Question: I'd like to calculate the local volatility surface for a series of option strikes, similar to the surface described in this paper:
<URL>
This is the image I am referring to in the aforementioned paper:

I know QuantLib has the ability to do this - but does anyone know the correct C# function call(s)?
I'm using the C# build of QuantLib, from:
<URL>
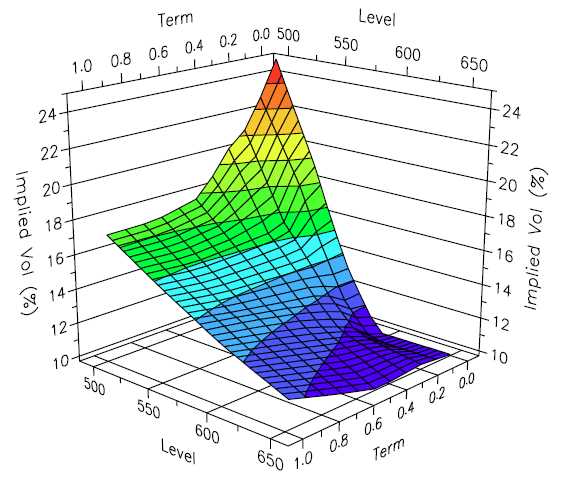
Answer: Answer quoted from QuantLib:
> Assuming you're referring to the local-volatility class implemented in
'<QuantLib/ql/termstructures/volatility/equityfx/localvolsurface.hpp>',
it's among the several classes that are not exported through SWIG.
You'll have to add it to the SWIG interface files (probably in
'volatilities.i'), regenerate the wrappers and recompile them. If you
need instructions on the building process, you can ask on the QuantLib
mailing list.